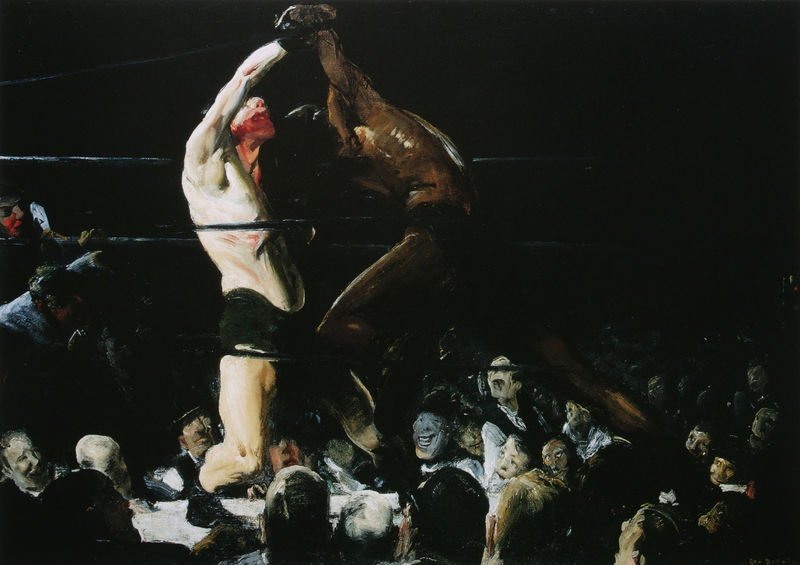
Titel: Both Members of This Club
Künstler: George Wesley Bellows
Standort: Washington, D.C.
Institution: The National Gallery of Art
Schlagwörter: angriff, dunkel, gemälde, kampf, kopf, körper, mann, nackt, schatten, weiß, wunde, menschen, bewegung, handschuhe, köpfe, licht, männer, schwarz, rot, leute, malerei, menge, anzug, gesichter, hose, arm, öl, personen, publikum, zwei, zuschauer, gewalt, seile, steg, muskeln, sport, wettkampf, neue sachlichkeit, ring, freude, arena, foto, lachen, neger, blut, haken, schwarz weiß, stich, gefahr, brutal, schlag, schläge, leinwand, kunst, schwarzer, unterhose, gegner, muskel, schmerz, dramatik, lichtquelle, zuschauen, verletzung, schrei, sieger, boxer, stechen, fratzen, ringen, ringkampf, emotion, spannung, aktion, blutig, boxen, weißer, kamof, boxhandschuhe, boxkampf, apartheid, anfeuern, boxring, knockdown, ringrichter, ringseile, fight, schiedsrichter, körüer, schemling, publuikum, zusauer, boskampf